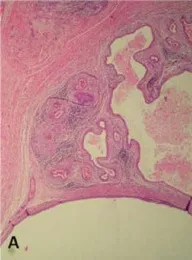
Histological features of the primary ovarian mass and the recurrent new mass. Low power magnification of the mature teratoma component, in which mature glands, and ,stroma are seen (H&E X4).
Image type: pathology (h&e)